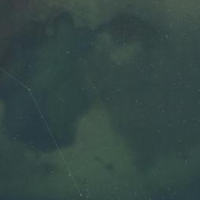
EUNIS habitat code: 14
Species observed at this site:
Phalacrocorax carbo
Podiceps cristatus